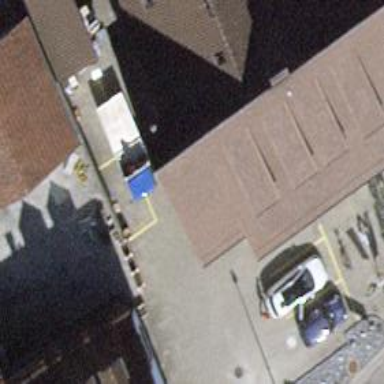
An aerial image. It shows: Post box.